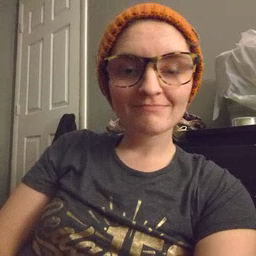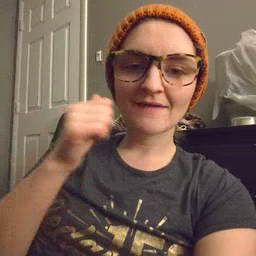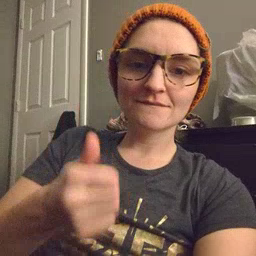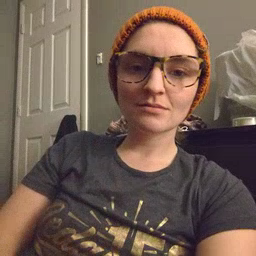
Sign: every